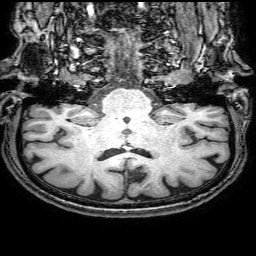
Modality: T1w
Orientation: sagittal
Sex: male
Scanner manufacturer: philips
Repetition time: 0.008149 s
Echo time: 0.00374 s